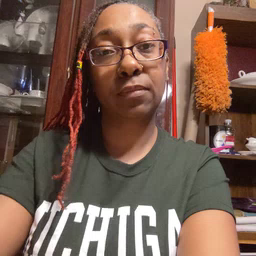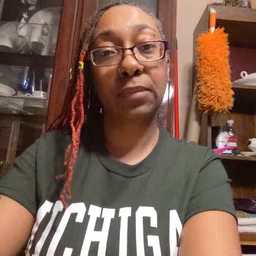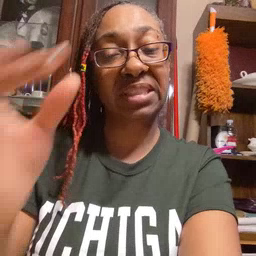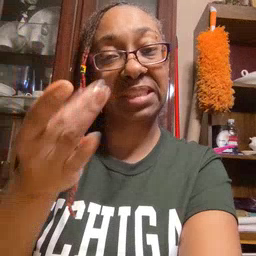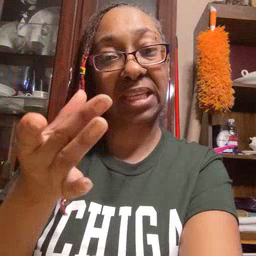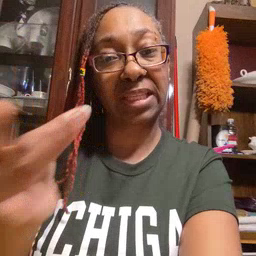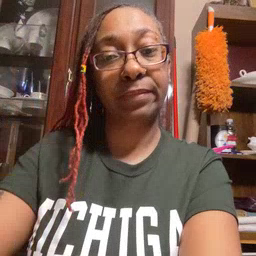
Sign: sticky